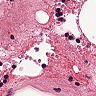
Metastatic tissue present: no